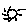
Label: sun